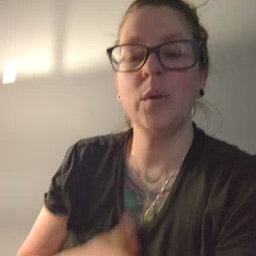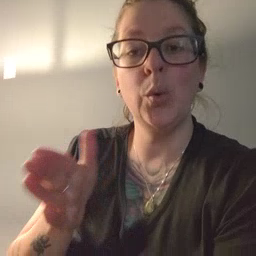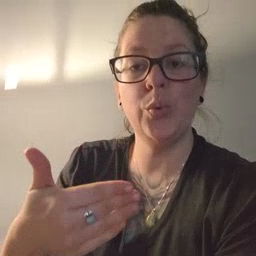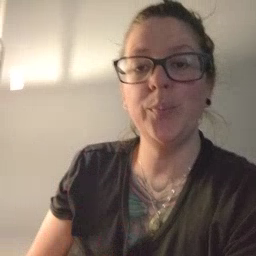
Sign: room